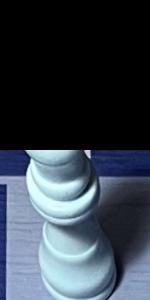
Label: King_White